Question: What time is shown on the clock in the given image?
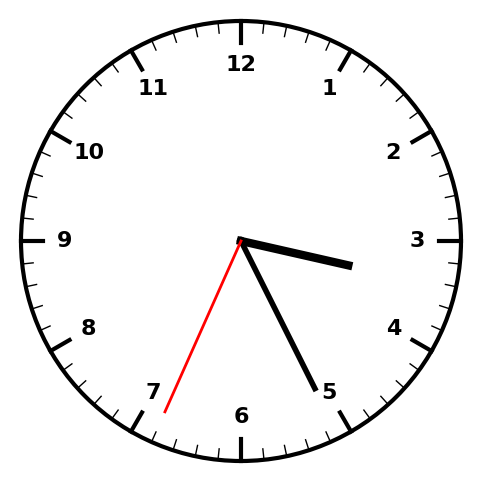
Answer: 03:25:34